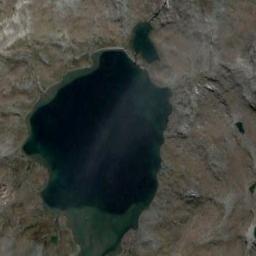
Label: lake